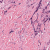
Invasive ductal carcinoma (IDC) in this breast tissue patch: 1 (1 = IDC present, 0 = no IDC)